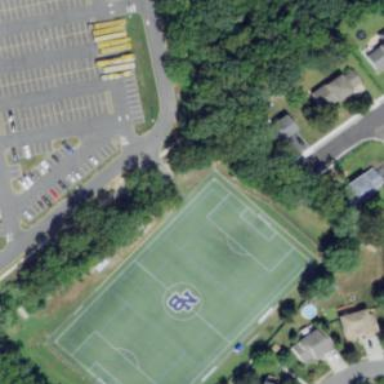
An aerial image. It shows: Soccer pitch for leisure land activities.